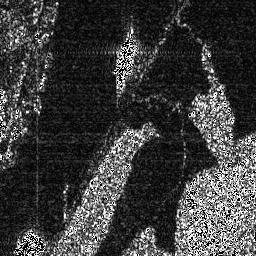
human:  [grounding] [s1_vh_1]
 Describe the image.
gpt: In the satellite image, there is  <ref>1 large ship </ref> <box>[[42, 12, 54, 38, 0]]</box> located at top.